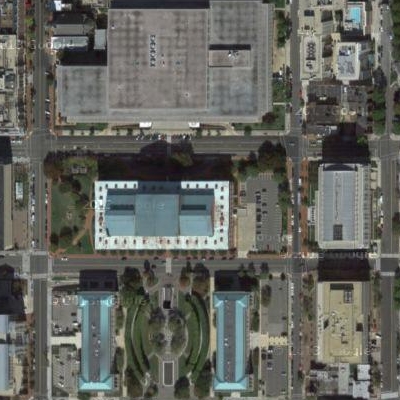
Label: Industry